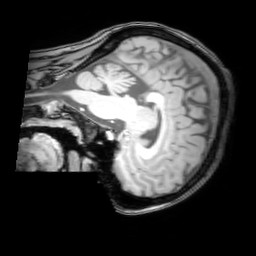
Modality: T1w
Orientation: sagittal
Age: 23
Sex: female
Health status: healthy
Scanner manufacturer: philips
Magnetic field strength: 3 T
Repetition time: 0.012 s
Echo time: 0.0037 s